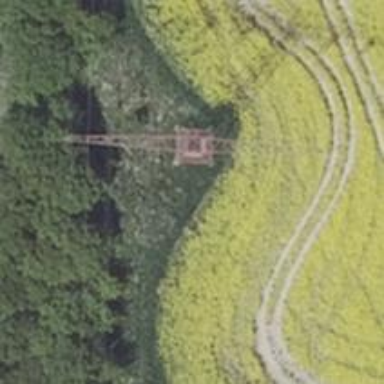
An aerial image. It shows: Power tower.